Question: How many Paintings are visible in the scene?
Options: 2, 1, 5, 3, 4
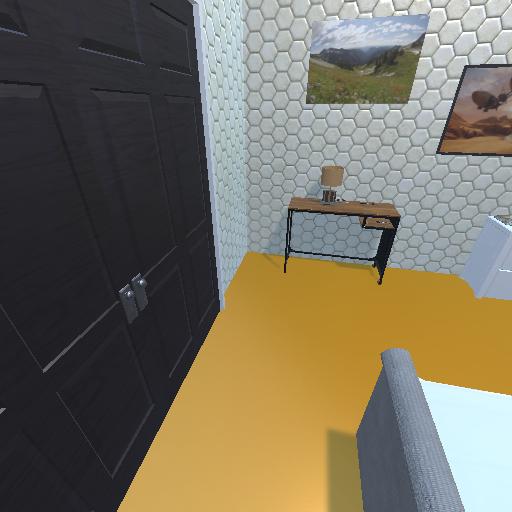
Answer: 2